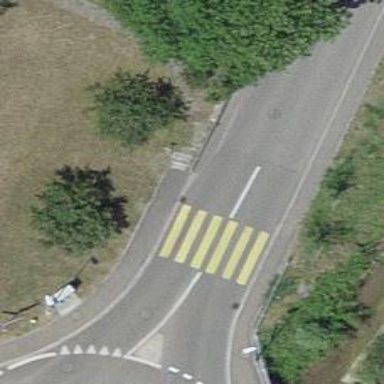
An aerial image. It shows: Uncontrolled zebra crossing with yellow markings.